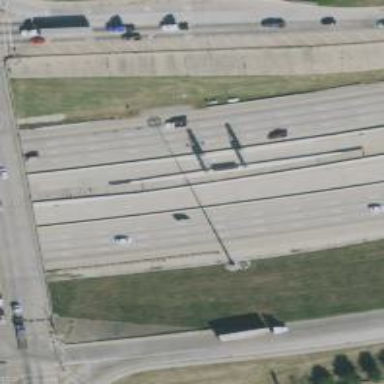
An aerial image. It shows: Toll gantry on the road.